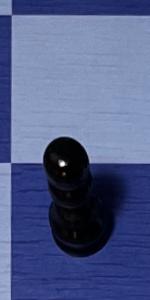
Label: Pawn_Black